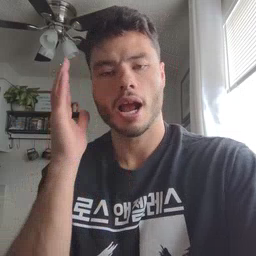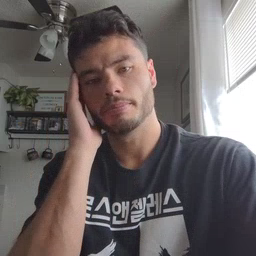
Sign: nap